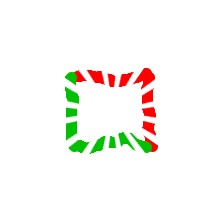
Shape: square